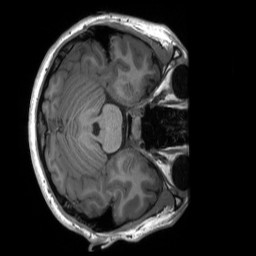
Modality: T1w
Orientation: axial
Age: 22
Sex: male
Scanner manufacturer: siemens
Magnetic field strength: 3 T
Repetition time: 2.3 s
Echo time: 0.00232 s